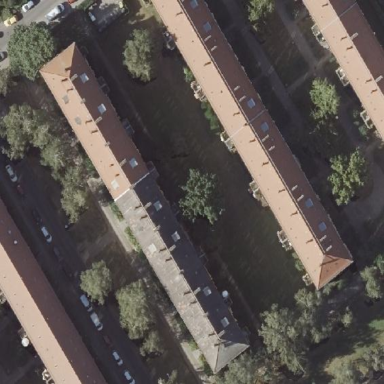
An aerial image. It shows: Residential apartments with hipped roof shape.